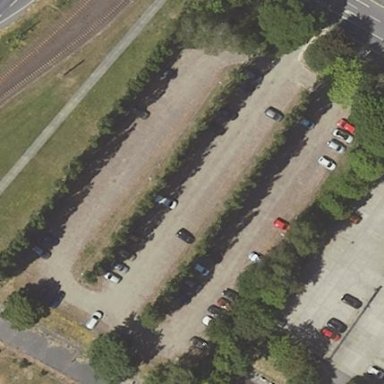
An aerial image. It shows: Parking area.